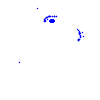
Particle: pion